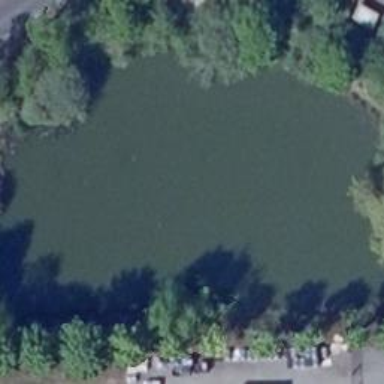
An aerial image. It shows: Pond surrounded by natural water.